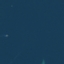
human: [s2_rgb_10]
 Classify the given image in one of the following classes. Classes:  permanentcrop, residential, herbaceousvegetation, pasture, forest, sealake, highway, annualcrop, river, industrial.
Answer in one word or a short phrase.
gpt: SeaLake